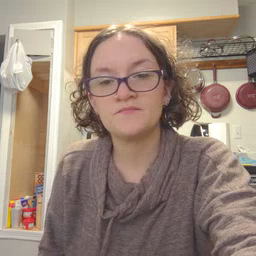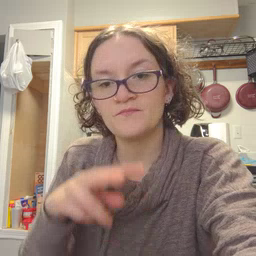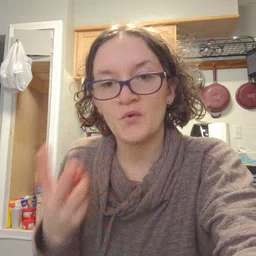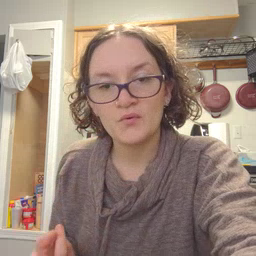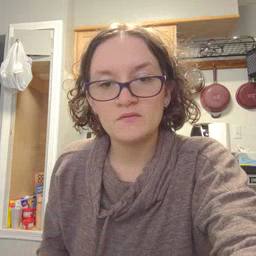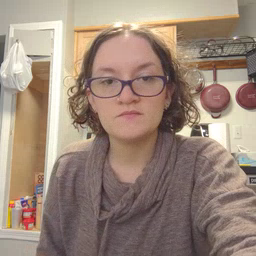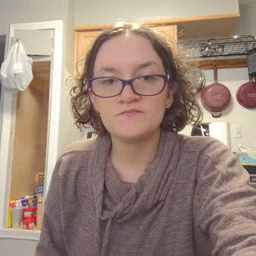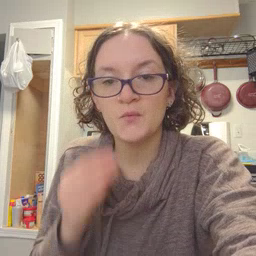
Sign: fall